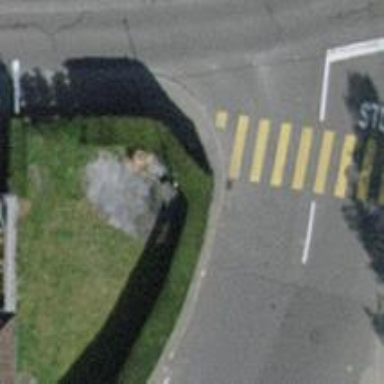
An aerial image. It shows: Kerb barrier.